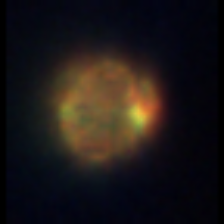
Taxon: Ciliates
Group: Other